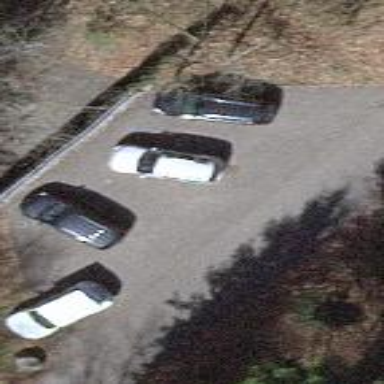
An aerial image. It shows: Parking area.